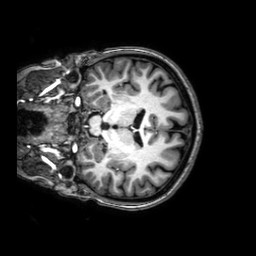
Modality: T1w
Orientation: coronal
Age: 25
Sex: female
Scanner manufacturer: philips
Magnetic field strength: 3 T
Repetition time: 8.2 s
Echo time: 0.0037 s